Question: I am trying to access the data as shown below.

I am using this command to capture the information but to no avail. Does anyone have any tips on where I'm going wrong?
Code trials:
'''
posts = firefox.find_elements_by_xpath(//*[@id="flotGagueValue0"])
print(posts)
for post in posts:
print(post)
'''
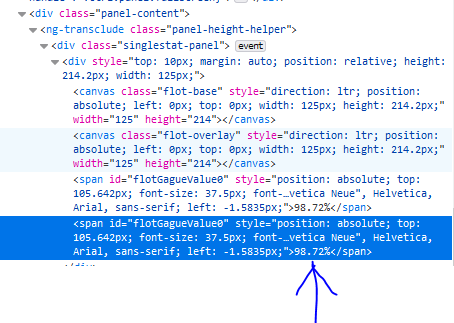
Answer: You are looking for ".text".
'''
posts = firefox.find_elements_by_xpath(//*[@id="flotGagueValue0"]) print(posts) for post in posts: print(post.text)
'''
I would write it like this for readability:
'''
posts = firefox.find_elements_by_xpath(//*[@id="flotGagueValue0"])
for post in posts:
print(post.text)
'''